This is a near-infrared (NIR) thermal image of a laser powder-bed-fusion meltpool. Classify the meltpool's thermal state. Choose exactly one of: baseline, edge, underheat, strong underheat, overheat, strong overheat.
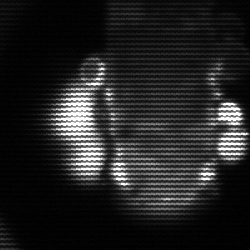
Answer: strong underheat